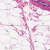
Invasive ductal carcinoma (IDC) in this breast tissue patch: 0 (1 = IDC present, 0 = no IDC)